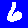
Digit: 6